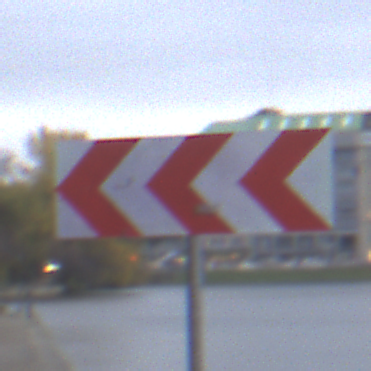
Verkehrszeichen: RichtungstafelnInKurvenGrossRechts
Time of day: MorningAfternoon
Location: Outdoor (Urban)
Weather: Overcast
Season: NotSpecified
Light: Natural